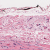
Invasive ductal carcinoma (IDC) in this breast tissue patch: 0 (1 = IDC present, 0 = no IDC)